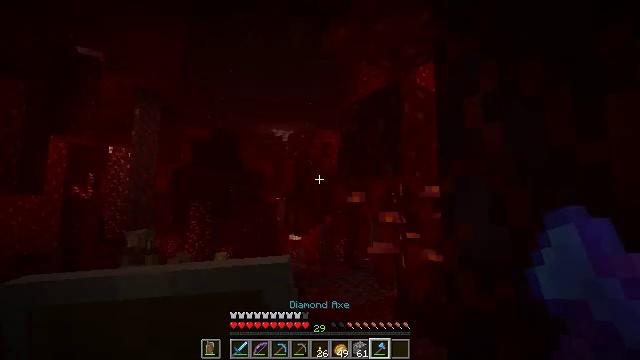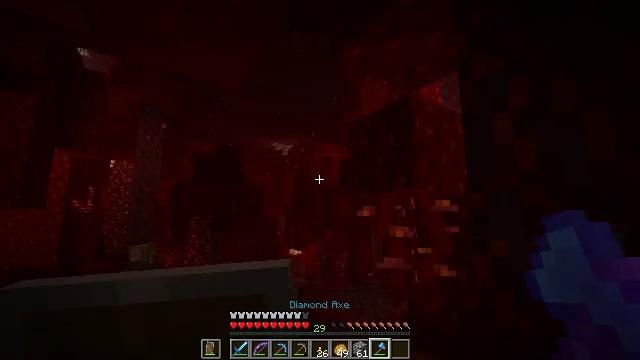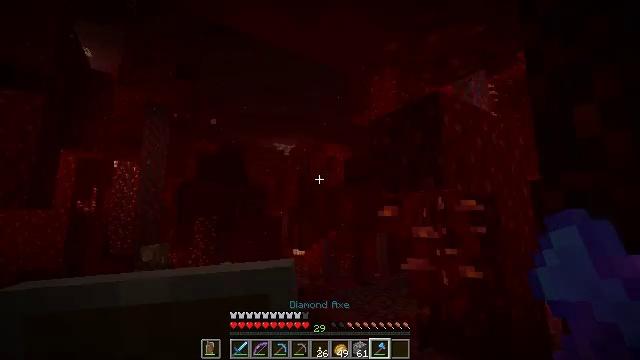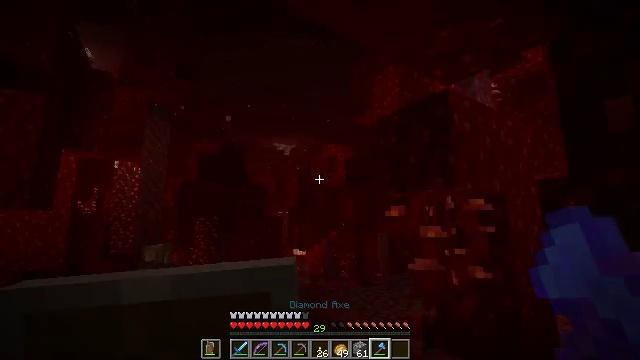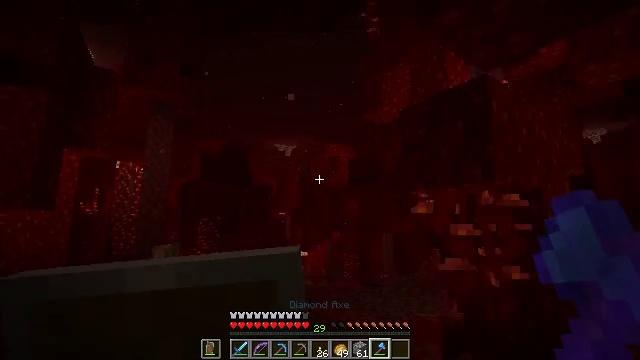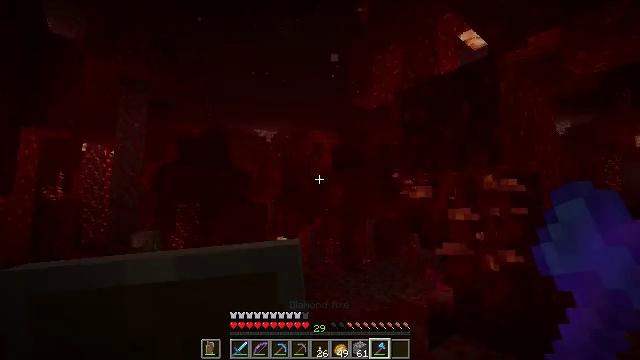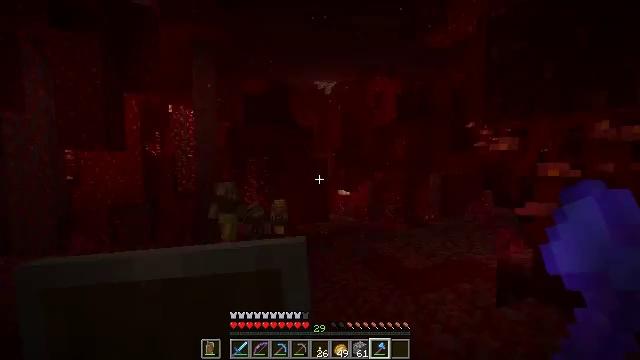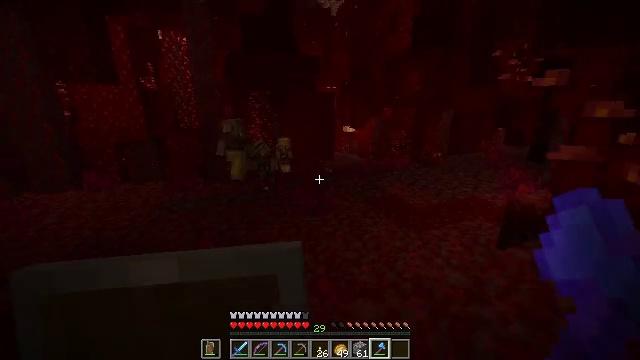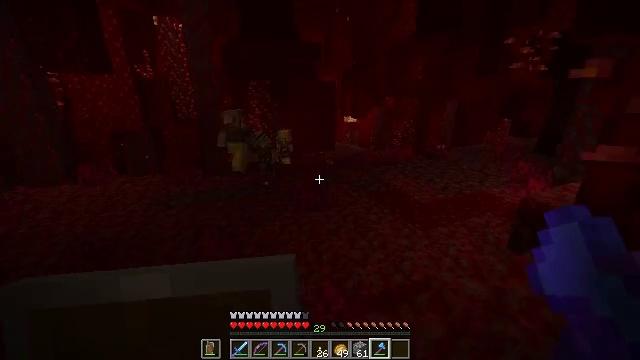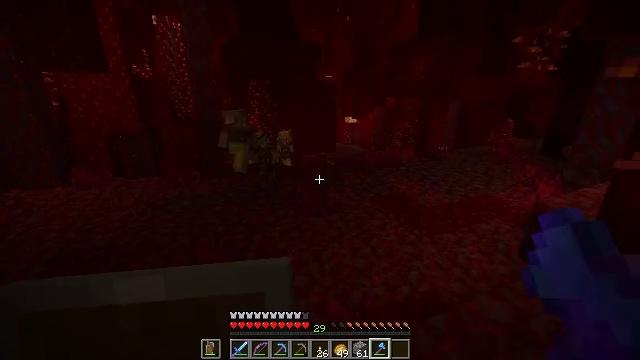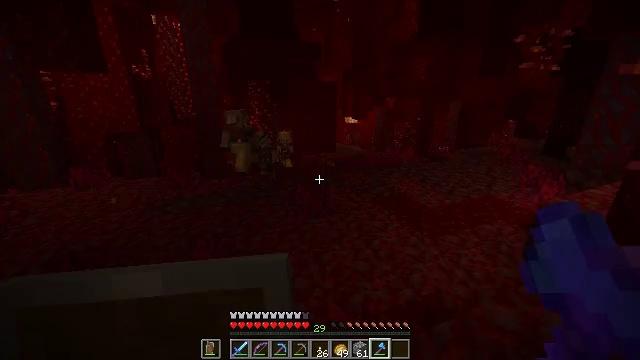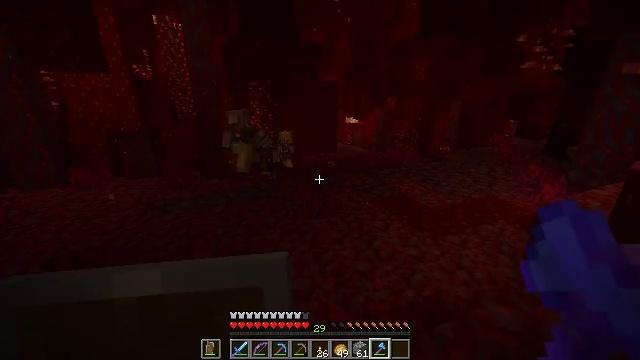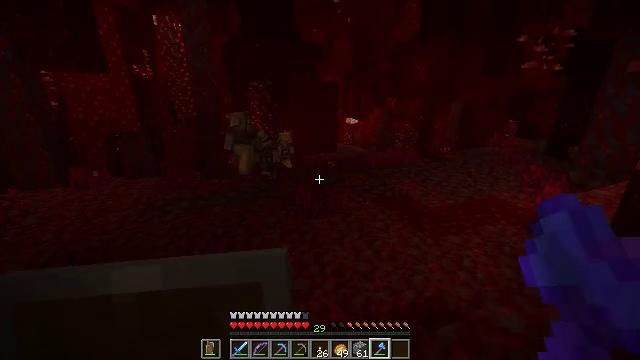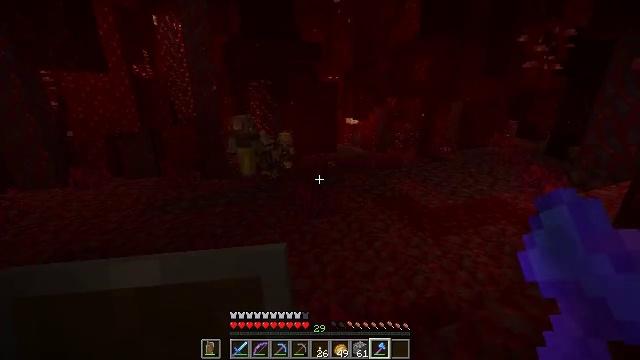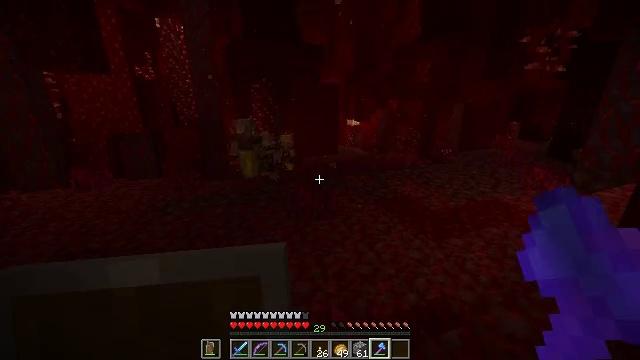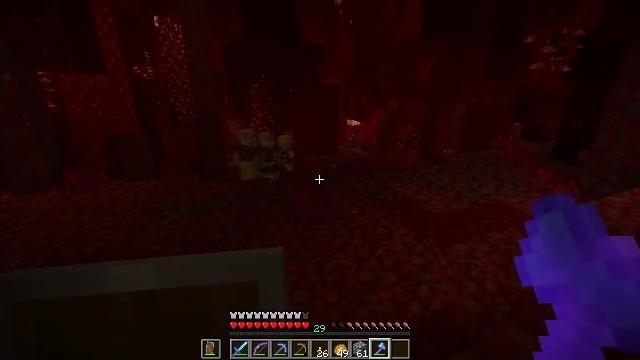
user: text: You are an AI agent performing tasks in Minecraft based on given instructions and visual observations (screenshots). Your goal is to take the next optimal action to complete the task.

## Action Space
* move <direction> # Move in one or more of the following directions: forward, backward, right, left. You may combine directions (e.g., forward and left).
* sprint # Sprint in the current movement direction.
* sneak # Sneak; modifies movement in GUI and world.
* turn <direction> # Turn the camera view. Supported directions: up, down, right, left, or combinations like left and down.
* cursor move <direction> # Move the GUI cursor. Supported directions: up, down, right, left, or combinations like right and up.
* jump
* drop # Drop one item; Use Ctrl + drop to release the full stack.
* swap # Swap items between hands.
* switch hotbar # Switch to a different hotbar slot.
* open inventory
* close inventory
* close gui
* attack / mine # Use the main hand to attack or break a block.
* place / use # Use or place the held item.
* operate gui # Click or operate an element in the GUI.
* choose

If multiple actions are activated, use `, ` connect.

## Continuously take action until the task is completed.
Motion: motion action
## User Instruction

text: Break the crimson stem to collect it.
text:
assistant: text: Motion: move left, turn up
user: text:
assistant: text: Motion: move forward and move left
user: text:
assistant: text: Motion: move forward and move left
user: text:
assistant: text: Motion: move forward and move left
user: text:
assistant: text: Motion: move forward and move left, turn right and down
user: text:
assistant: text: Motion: move forward and move left, turn left and down
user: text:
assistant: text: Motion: move forward, turn down
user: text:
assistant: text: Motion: move forward, turn down
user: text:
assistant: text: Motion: no_op
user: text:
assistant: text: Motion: no_op
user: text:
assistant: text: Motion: no_op
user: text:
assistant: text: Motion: no_op
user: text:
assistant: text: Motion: no_op
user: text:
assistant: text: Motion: move forward
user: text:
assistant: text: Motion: move forward
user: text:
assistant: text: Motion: move forward
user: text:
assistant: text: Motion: move forward, turn right and up
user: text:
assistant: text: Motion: move forward and move left, turn right and up
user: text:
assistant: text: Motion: move forward and move left, turn right and up
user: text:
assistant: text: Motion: move forward and move left
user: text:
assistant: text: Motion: move forward and move left, turn right
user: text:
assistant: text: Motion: move forward and move left, turn right
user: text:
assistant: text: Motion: move forward, turn right
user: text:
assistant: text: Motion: move forward, turn right
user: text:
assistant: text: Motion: move forward, turn right
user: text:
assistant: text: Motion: move forward, turn right
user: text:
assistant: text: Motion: move forward
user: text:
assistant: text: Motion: move forward
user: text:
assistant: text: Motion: move forward
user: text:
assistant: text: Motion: move forward